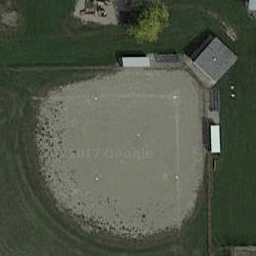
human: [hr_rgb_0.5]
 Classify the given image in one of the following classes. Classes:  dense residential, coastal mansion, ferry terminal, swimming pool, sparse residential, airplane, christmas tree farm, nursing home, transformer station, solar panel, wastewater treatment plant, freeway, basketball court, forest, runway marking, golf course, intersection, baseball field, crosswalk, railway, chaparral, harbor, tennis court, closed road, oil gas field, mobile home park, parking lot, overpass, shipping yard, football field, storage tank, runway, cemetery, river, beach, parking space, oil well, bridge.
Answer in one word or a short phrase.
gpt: baseball field